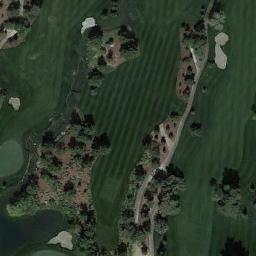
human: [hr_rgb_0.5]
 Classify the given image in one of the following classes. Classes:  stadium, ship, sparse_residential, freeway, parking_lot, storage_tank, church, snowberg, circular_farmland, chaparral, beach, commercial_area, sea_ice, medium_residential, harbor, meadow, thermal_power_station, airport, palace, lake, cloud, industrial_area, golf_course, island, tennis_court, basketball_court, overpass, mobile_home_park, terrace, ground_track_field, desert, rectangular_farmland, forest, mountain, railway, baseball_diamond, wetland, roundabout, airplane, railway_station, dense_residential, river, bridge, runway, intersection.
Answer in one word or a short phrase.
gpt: golf_course